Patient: sex F, age 73
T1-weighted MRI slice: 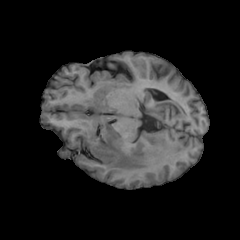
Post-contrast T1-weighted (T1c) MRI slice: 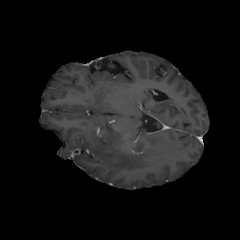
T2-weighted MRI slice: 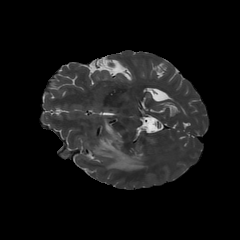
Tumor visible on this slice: yes
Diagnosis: Glioblastoma, IDH-wildtype
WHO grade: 4